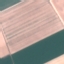
Land use / land cover class: AnnualCrop